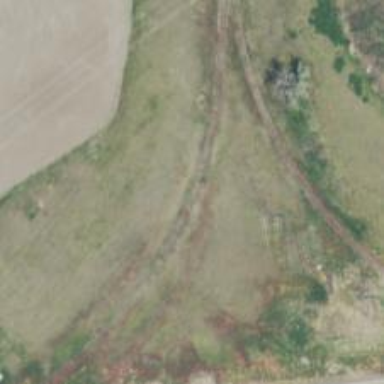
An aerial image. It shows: Disused railway.